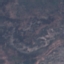
Land use / land cover class: HerbaceousVegetation